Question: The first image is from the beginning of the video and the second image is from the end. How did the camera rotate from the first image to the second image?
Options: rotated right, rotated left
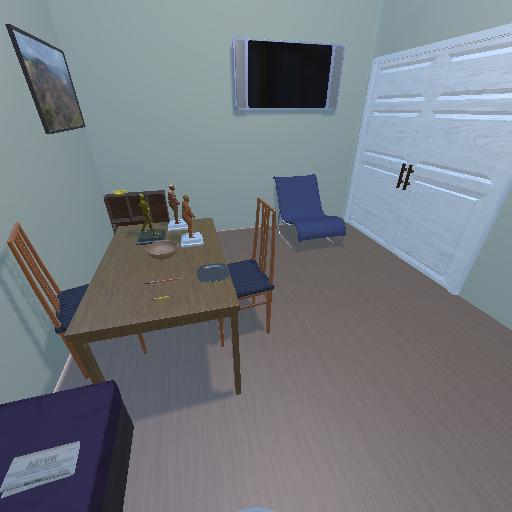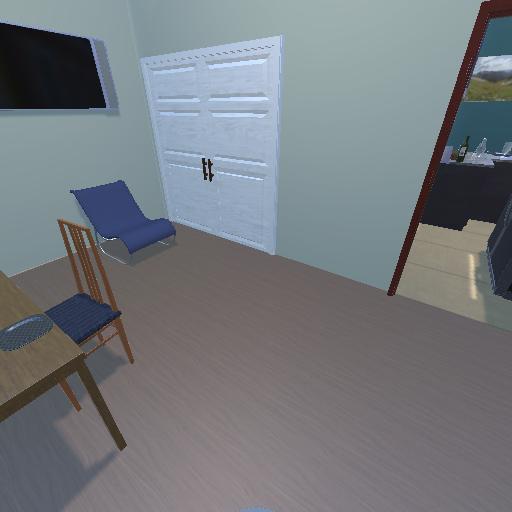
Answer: rotated right